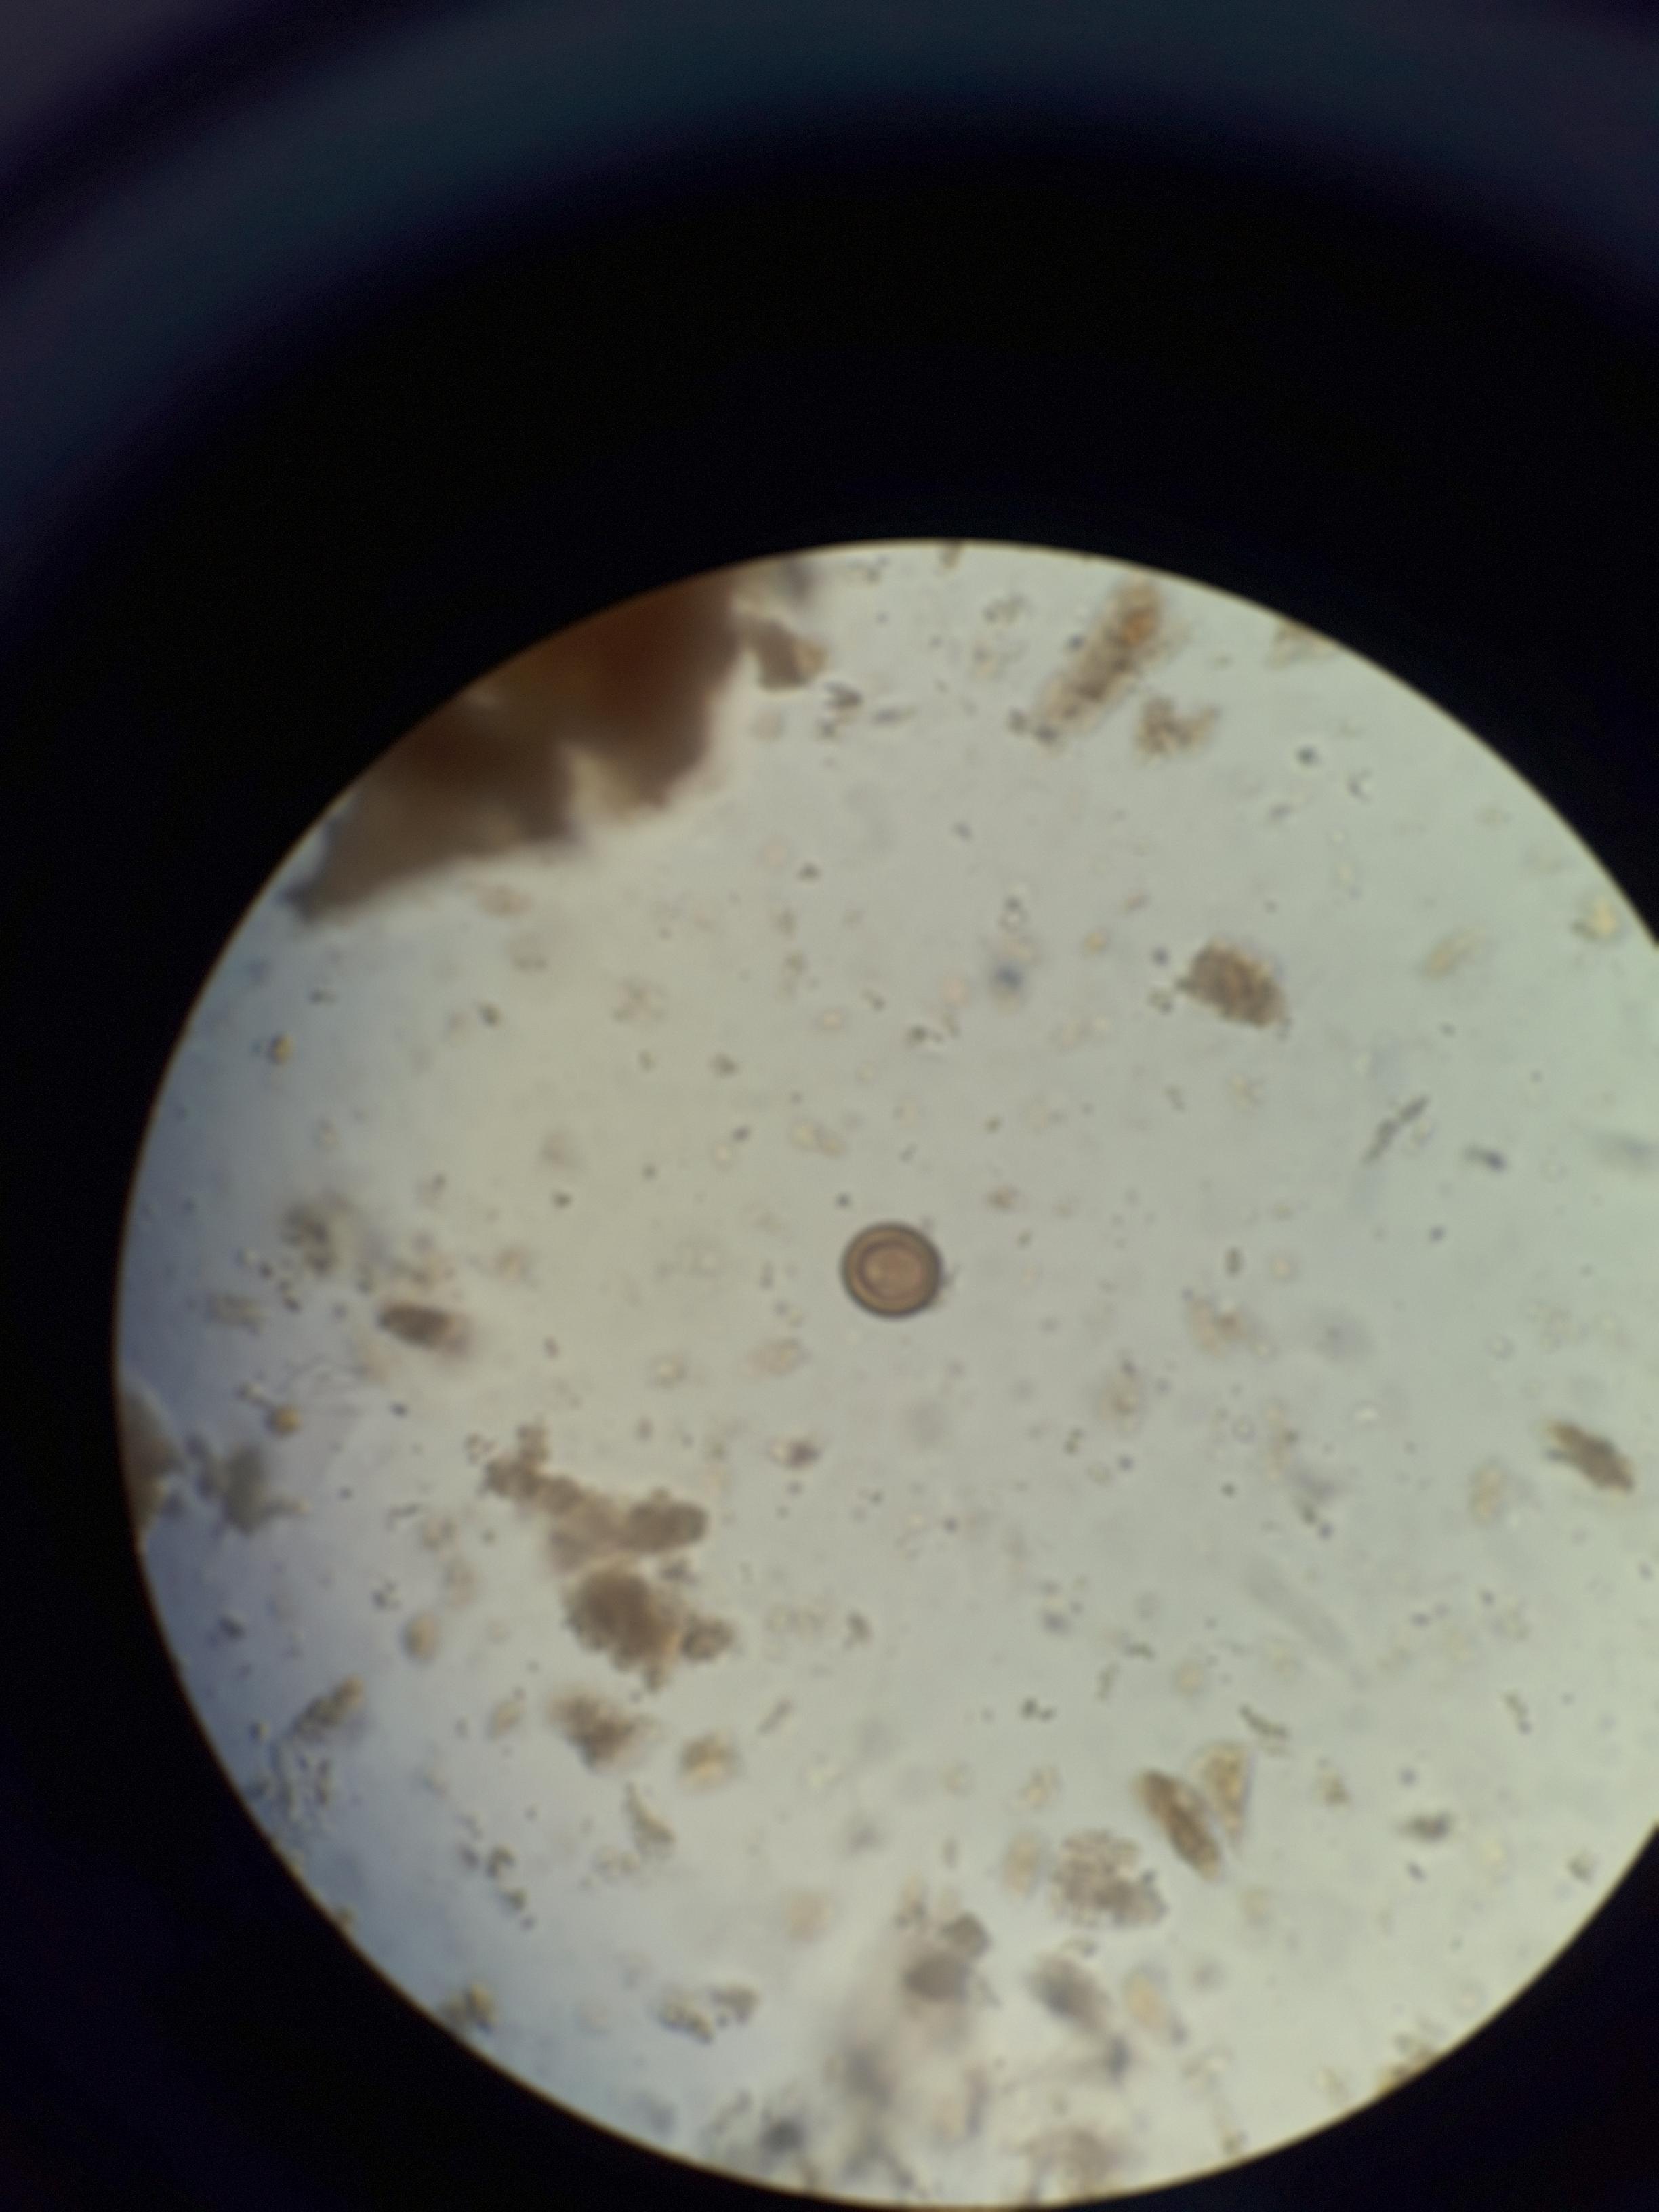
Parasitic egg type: Taenia spp. egg